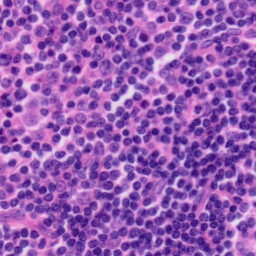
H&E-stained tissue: Tonsil